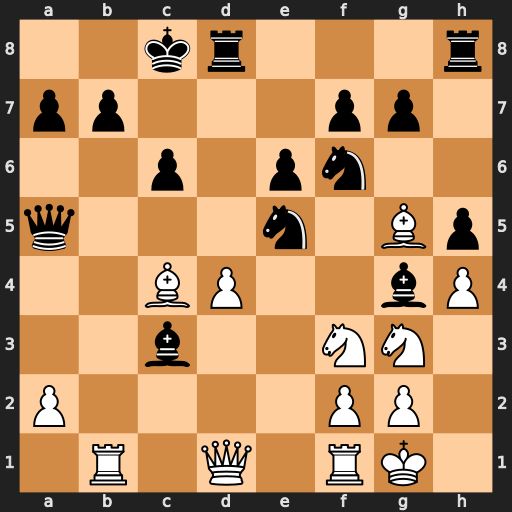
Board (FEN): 2kr3r/pp3pp1/2p1pn2/q3n1Bp/2BP2bP/2b2NN1/P4PP1/1R1Q1RK1
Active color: w
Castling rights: -
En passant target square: -
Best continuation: Qb3 Nxf3+ gxf3